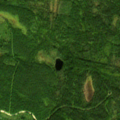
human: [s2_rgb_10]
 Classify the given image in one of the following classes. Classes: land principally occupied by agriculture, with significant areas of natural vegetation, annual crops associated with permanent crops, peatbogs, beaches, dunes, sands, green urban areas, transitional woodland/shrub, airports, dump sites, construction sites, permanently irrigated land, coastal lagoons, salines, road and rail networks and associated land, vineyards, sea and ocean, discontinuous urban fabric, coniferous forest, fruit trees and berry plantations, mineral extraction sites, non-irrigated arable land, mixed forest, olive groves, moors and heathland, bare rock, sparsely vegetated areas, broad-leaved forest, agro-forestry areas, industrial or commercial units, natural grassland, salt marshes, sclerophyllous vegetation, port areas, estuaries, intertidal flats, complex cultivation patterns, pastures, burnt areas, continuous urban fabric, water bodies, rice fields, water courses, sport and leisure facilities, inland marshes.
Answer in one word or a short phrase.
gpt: coniferous forest, mixed forest